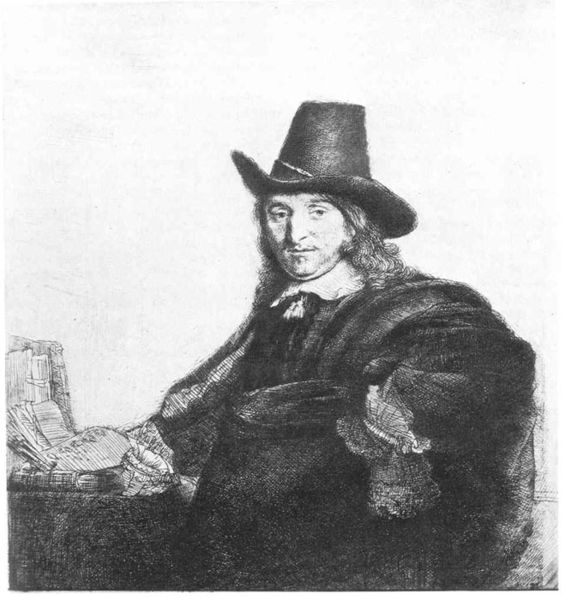
Titel: Bildnis des Malers Jan Asselijn
Künstler: Rembrandt
Standort: Karlsruhe
Institution: Staatliche Kunsthalle Karlsruhe
Schlagwörter: blätter, dunkel, gemälde, hand, mann, umhang, weiß, sitzen, grau, haar, hell, hintergrund, hut, hüte, kopfbedeckungen, mund, nase, schwarz, stirn, stuhl, tisch, zeichnung, blick, gürtel, alt, hemd, jacke, mütze, mützen, arm, augen, gesicht, kleidung, kragen, lang, mensch, pelz, rembrandt, spitze, ärmel, bildnis, holland, hände, portrait, porträt, gewand, haare, lange haare, mantel, sitzend, adel, kaufmann, spitzen, kinn, lippen, locken, renaissance, schulter, perücke, kopfbedeckung, bücher, papier, papiere, schreibtisch, grafik, graphik, dick, karten, realistisch, ernst, sitzt, kordel, bauch, rüschen, ellenbogen, gedanken, hutkrempe, krempe, foto, stolz, buch, denken, zettel, kohle, geld, druck, schwarzweiss, schraffur, stich, lockig, dreiviertel, portait, illustration, zeitung, schriften, bürger, bleistift, scherpe, fass, kasten, selbstportrait, pelzmantel, doppelkinn, portät, aufschläge, briefe, schreiben, hüfte, wams, binde, troddeln, patrizier, adliger, gelehrter, lord, kupferstich, schief, rennaissance, komisch, aufschlag, krumm, quasten, bauchbinde, mann mit hut, notizen, schwarzwei, rembrand, haarlocken, zeitungen, dich, listen, haae, langhaarig, mante, halbbild, schwarze kleidung, greau, n, 16. jh, haare#, spanische hoftracht, adloger, braueblick, mhut, breife